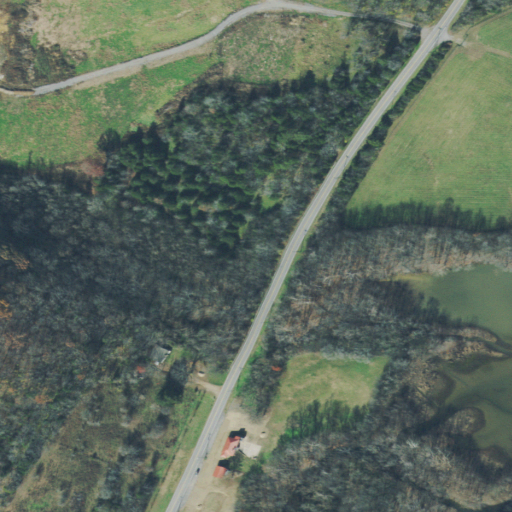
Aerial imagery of valley in Tennessee named Sherrell Hollow containing deciduous forest, shrub, mixed forest, pasture, open development, low intensity development, herbaceous wetlands, open water, evergreen forest, grassland, medium intensity development, woody wetlands, and high intensity development